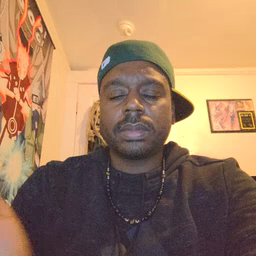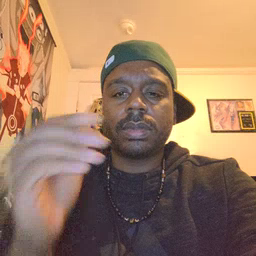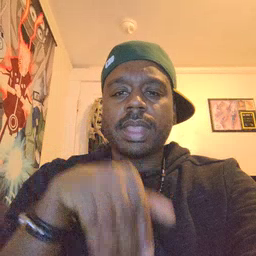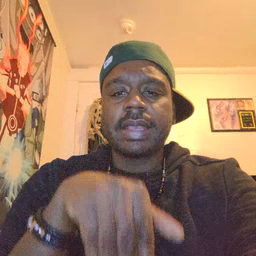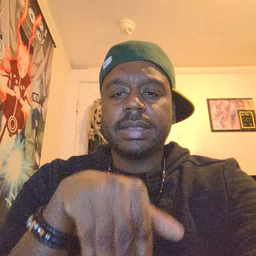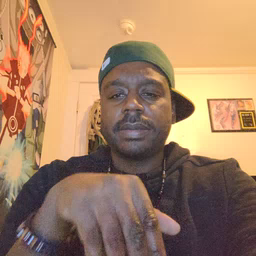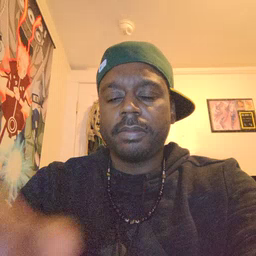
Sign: night